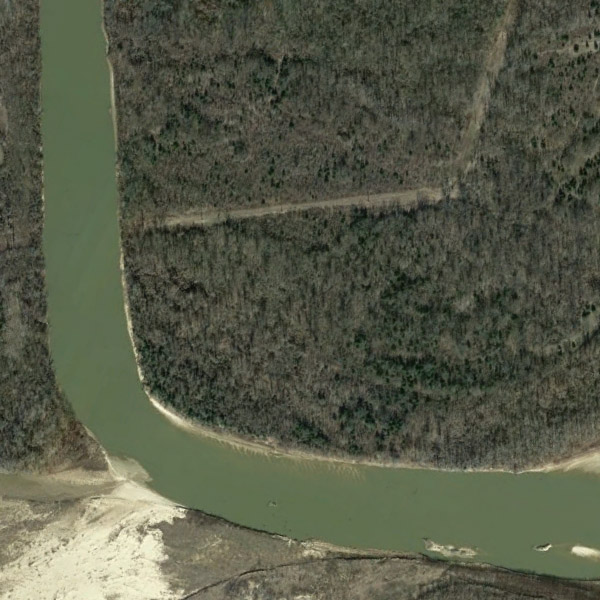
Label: River